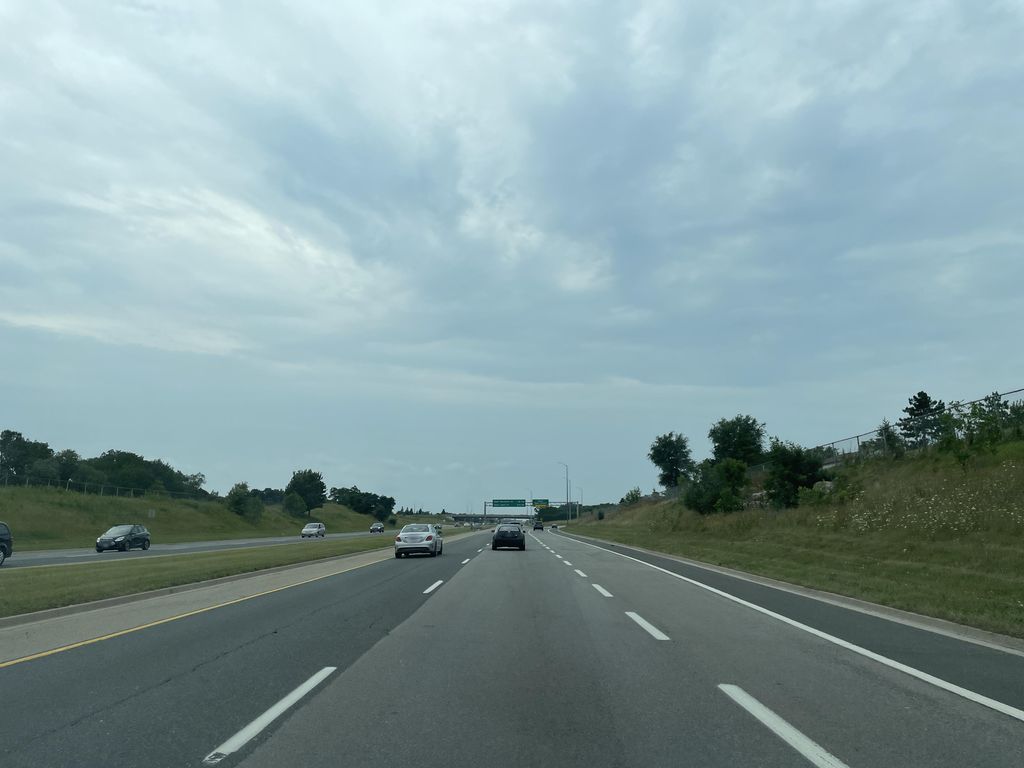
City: hamilton